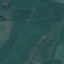
Label: Pasture